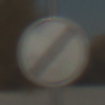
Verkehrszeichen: EndeSaemtlicherBegrenzungen
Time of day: MorningAfternoon
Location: Outdoor (Suburban)
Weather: PartlyCloudy
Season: NotSpecified
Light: Natural